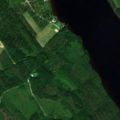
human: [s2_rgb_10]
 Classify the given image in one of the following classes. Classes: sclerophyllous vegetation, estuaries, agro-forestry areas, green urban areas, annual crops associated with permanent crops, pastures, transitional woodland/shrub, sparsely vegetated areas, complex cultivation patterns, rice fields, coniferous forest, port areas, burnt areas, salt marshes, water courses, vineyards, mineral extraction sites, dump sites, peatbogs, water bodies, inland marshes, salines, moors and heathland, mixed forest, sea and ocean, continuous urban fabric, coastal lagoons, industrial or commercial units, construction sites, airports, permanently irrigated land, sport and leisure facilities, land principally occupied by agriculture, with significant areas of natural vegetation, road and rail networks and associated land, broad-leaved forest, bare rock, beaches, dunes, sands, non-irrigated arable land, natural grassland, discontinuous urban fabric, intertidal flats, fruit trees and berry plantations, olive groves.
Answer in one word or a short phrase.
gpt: land principally occupied by agriculture, with significant areas of natural vegetation, coniferous forest, mixed forest, water bodies